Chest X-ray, PA view. Patient: 78 years old, sex F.
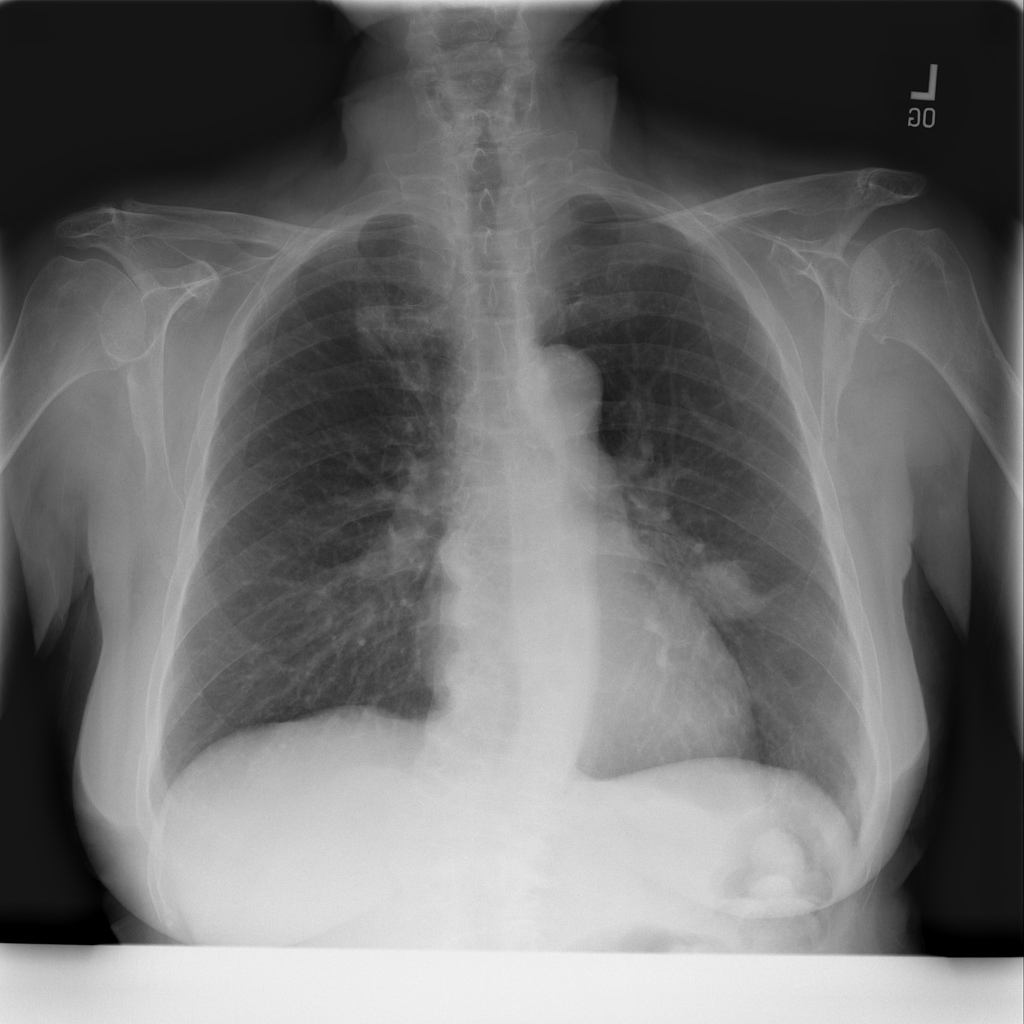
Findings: Pneumothorax